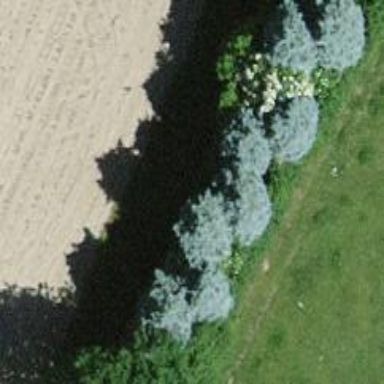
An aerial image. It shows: Hedge barrier.